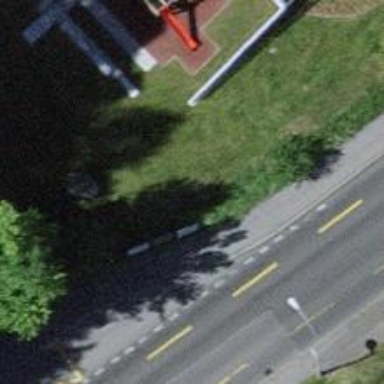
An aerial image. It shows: Sidewalk.